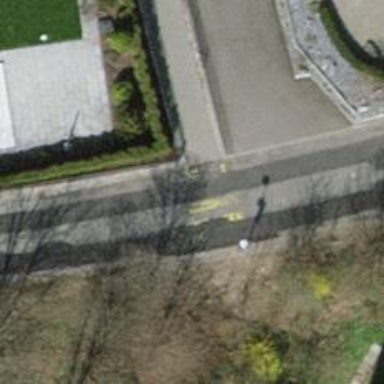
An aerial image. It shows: Uncontrolled road crossing.